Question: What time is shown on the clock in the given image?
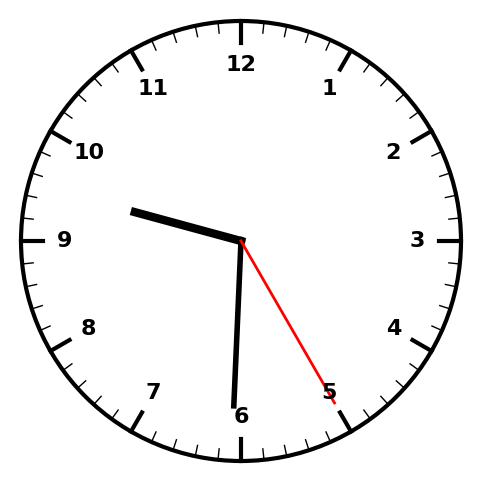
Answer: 09:30:25